Question: It is possible to set constraints programmatically and while using Storyboards? I am using this <URL>. However I they are not being displayed correctly:

The image on the left is not being displayed correctly, and it not clickable (it is a button).
Relevant code:
'''
- (void)viewDidLoad {
[super viewDidLoad];
_playPauseButton = [[RSPlayPauseButton alloc] init];
_playPauseButton.tintColor = [UIColor blackColor];
[_playPauseButton addTarget:self action:@selector(playPauseButtonDidPress:) forControlEvents:UIControlEventTouchUpInside];
[self.view addSubview:_playPauseButton];
}
- (void)viewDidLayoutSubviews
{
[self.playPauseButton mas_makeConstraints:^(MASConstraintMaker *make) {
make.center.equalTo(self.view).with.offset(10);
}];
}
'''
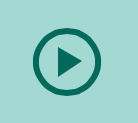
Answer: You need to adding width/height constraints for the 'playPauseButton', try this:
'''
- (void)viewDidLoad {
[super viewDidLoad];
_playPauseButton = [[RSPlayPauseButton alloc] init];
_playPauseButton.tintColor = [UIColor blackColor];
[_playPauseButton addTarget:self action:@selector(playPauseButtonDidPress:) forControlEvents:UIControlEventTouchUpInside];
[self.view addSubview:_playPauseButton];
[playPauseButton mas_makeConstraints:^(MASConstraintMaker *make) {
make.center.equalTo(self.view).with.offset(10);
make.width.equalTo(@(50));
make.height.equalTo(@(50));
}];
}
'''